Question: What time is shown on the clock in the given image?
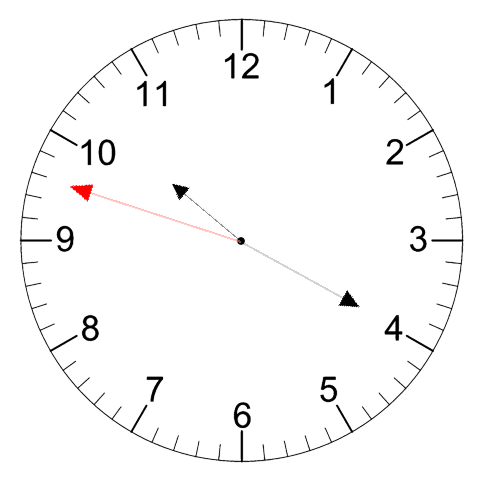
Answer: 10:19:48